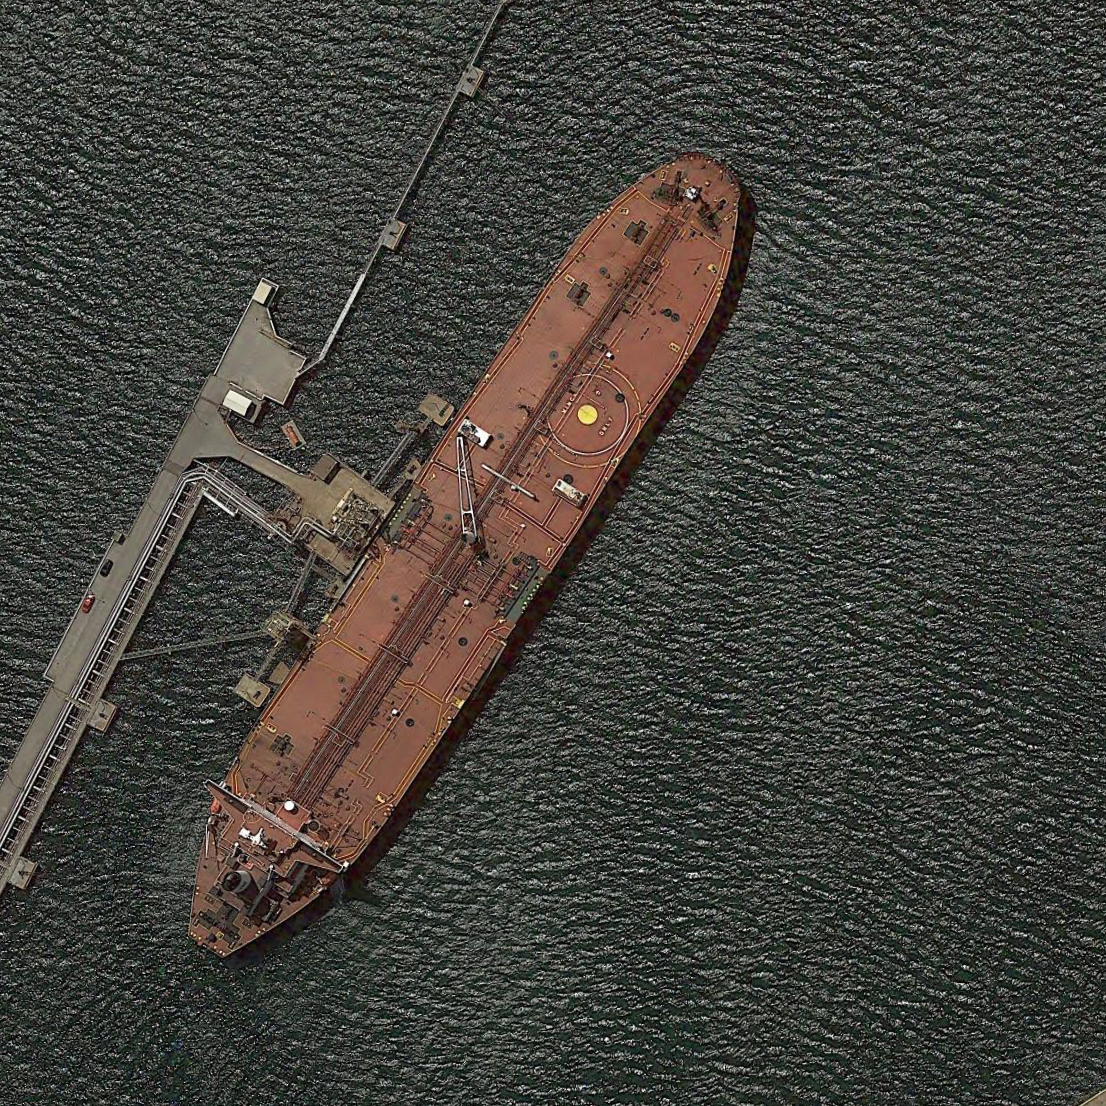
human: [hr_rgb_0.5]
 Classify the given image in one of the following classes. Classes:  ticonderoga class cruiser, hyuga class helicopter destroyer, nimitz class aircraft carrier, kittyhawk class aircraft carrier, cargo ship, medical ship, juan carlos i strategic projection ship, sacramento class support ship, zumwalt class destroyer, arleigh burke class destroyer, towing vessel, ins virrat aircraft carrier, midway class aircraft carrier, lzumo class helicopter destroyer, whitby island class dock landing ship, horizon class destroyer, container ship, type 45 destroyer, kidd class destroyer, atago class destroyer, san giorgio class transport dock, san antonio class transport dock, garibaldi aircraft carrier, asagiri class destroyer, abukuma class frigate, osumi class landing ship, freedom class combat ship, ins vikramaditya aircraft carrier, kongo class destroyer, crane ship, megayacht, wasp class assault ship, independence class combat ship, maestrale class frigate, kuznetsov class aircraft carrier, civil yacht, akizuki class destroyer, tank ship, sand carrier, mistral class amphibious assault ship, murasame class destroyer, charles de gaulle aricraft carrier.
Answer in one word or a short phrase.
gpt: Tank ship